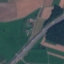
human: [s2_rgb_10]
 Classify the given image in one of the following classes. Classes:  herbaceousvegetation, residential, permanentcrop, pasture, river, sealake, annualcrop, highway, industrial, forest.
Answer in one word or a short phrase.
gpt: Highway